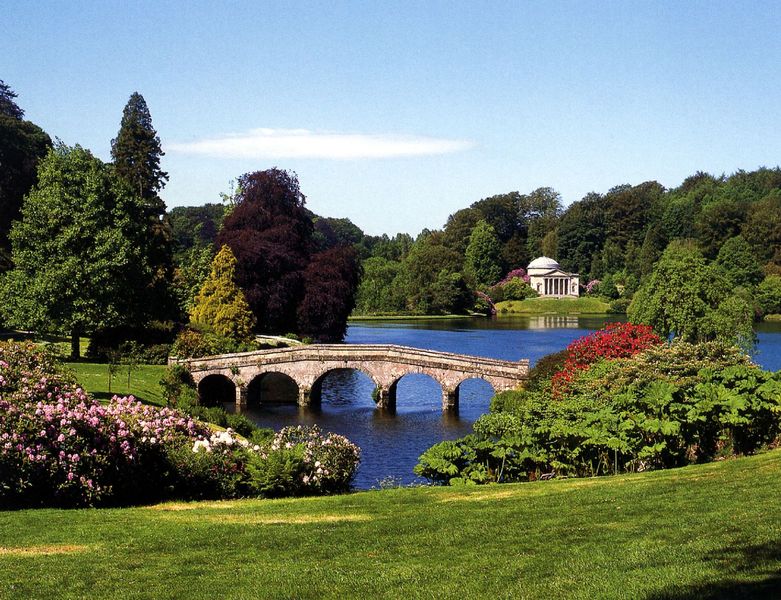
Titel: Landschaftsgarten in Stourhead, Wiltshire
Standort: Stourhead (EU - GB - Wiltshire)
Schlagwörter: himmel, wasser, wolken, bäume, fluss, grün, landschaft, see, blumen, säulen, anlage, blüten, gebäude, haus, park, rasen, rosen, weg, wiese, brücke, büsche, gebüsch, gewässer, wiesen, wald, garten, kuppel, grass, foto, bögen, antik, tempel, azaleen